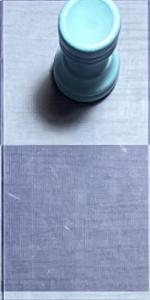
Label: Empty